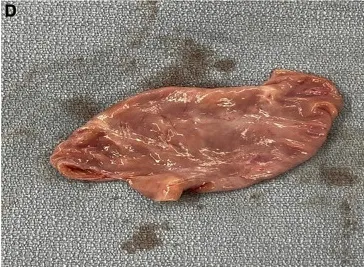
Imaging of left atrial appendage aneurysm. (D) Post-operative image of the resected LAAA measuring 5.9 x 3.1 x 1.9 cm. AO, aorta; LA, left atrium; LAAA, left atrial appendage aneurysm; PV, pulmonary valve.
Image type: medical_photograph (other_medical_photograph)